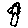
Label: flower